Question:
I came across a scenario where I want to display 3 items in a row. I was successful in displaying 2 items in a row. I tried, but could not display 3 items in a row. Any help in this regard will be greatly appreciated.
Here is the code snippet I tried
'''
@model IList<MvcApplication1.tblTest>
@{
ViewBag.Title = "Index";
Layout = "~/Views/Shared/_Layout.cshtml";
}
<h2>Displaying three items(products) in a row</h2>
<div style="display: inline-block">
@for (var i = 0; i < Model.Count(); i++)
{
<div style="display: inline-block">
<div> @Model[i].testId</div>
<div>@Model[i].testName</div>
<div>@Model[i].testDescription</div>
</div>
if (i% 3 == 1)
{
<br />
}
}
</div>
'''
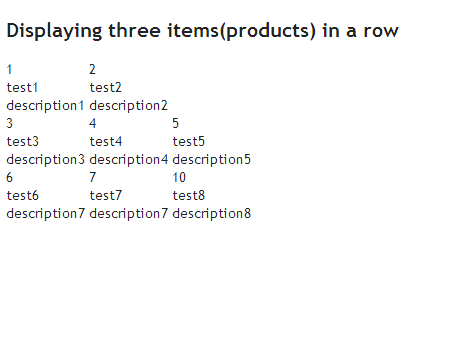
Answer: Try i%3 ==2
'''
@model IList<MvcApplication1.tblTest>
@{
ViewBag.Title = "Index";
Layout = "~/Views/Shared/_Layout.cshtml";
}
<h2>Displaying three items(products) in a row</h2>
<div style="display: inline-block">
@for (var i = 0; i < Model.Count(); i++)
{
<div style="display: inline-block">
<div> @Model[i].testId</div>
<div>@Model[i].testName</div>
<div>@Model[i].testDescription</div>
</div>
if (i% 3 == 2)
{
<br />
}
}
</div>
'''